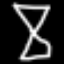
Label: hourglass